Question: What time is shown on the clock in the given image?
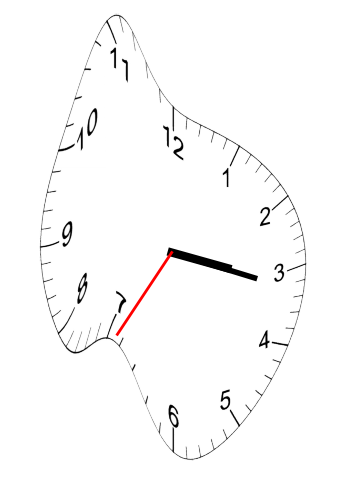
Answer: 03:16:35